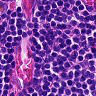
Metastatic tissue present: no